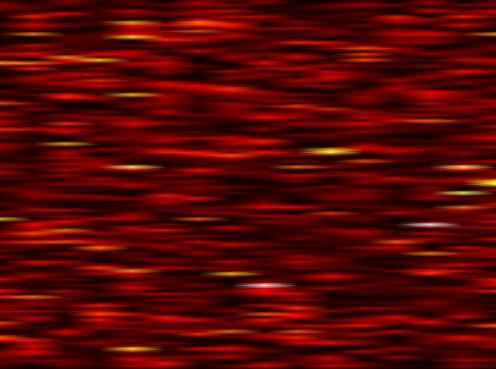
Label: UFMC